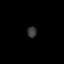
Tissue: lung
Cell type: T cells
Senescence score: 0.2407
Nuclear area (px): 94
Mean DAPI intensity: 58.543